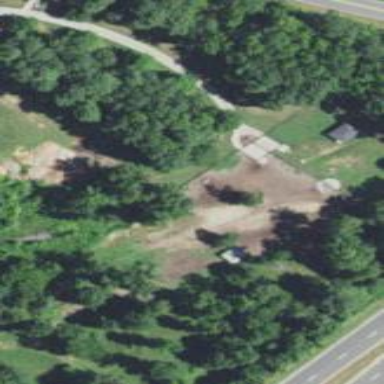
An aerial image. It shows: Chain link fence surrounding dog park.